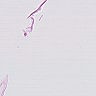
Metastatic tissue present: no